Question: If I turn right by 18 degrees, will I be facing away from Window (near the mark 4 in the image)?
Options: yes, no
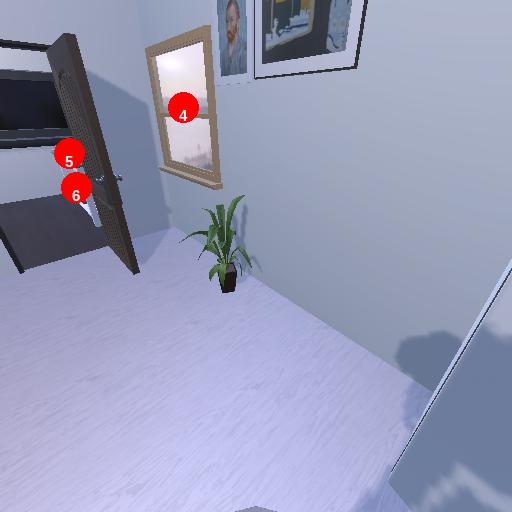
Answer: yes